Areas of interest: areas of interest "Sport and cultural"
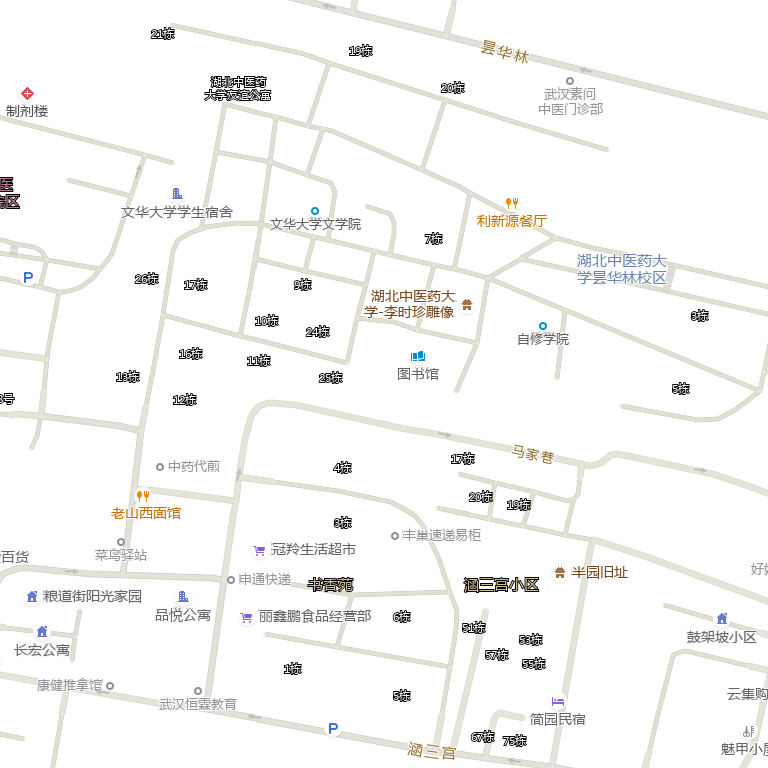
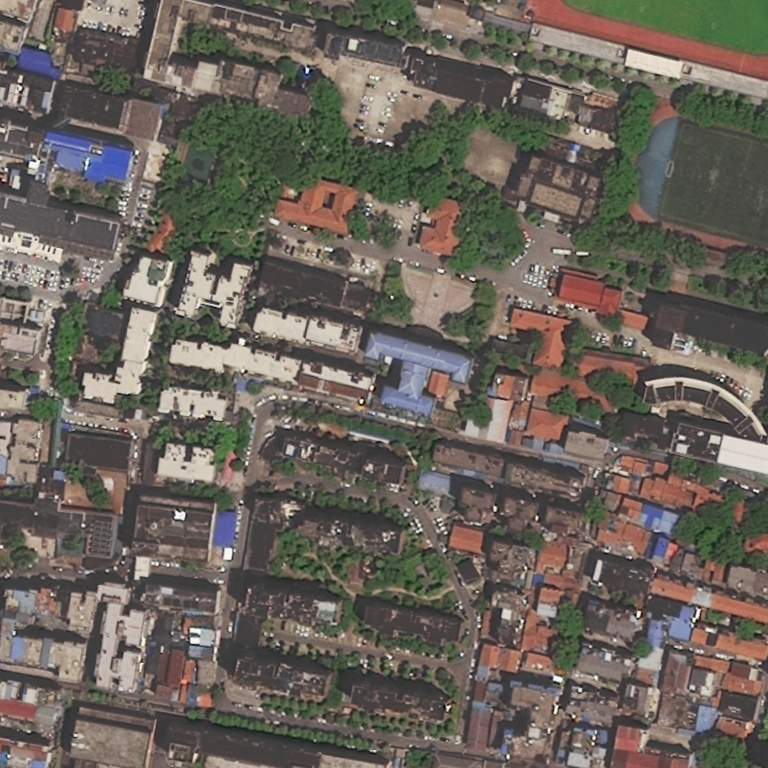